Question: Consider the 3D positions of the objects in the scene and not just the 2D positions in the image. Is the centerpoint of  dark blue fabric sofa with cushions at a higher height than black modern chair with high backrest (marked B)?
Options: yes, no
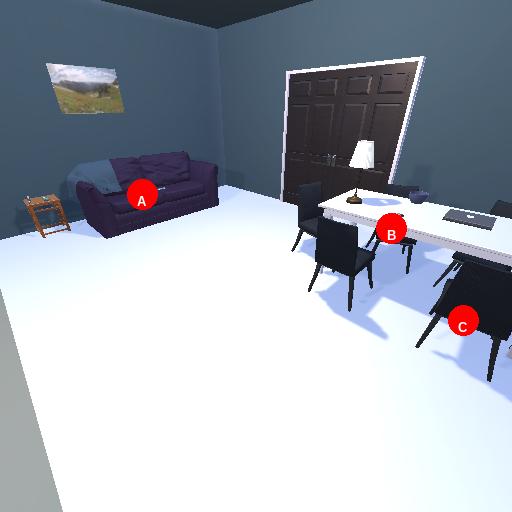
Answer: yes